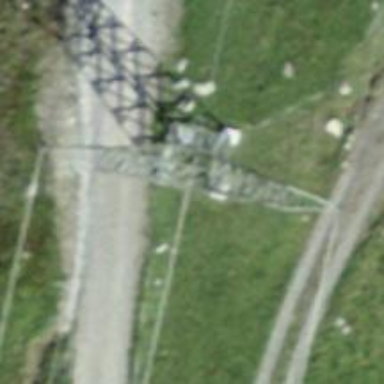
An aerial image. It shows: Power tower.